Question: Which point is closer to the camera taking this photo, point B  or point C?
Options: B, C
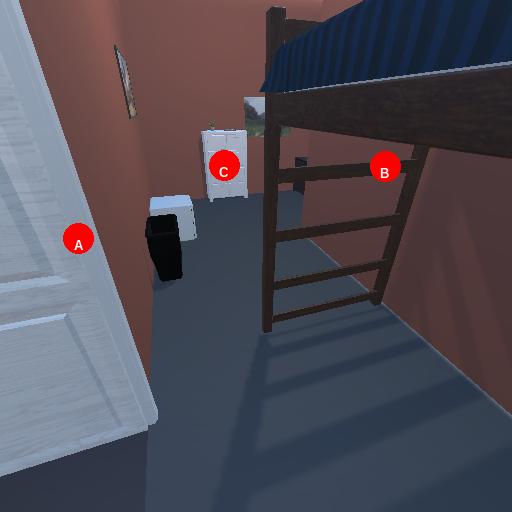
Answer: B